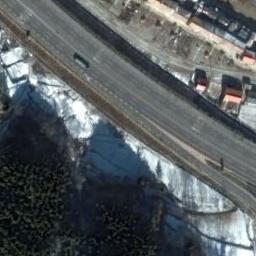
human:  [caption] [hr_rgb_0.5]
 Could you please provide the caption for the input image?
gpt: The freeway is between some trees and some houses .

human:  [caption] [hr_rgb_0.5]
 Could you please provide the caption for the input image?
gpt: There are many buildings and green plants on both sides of the freeway, And there is a car on the freeway .

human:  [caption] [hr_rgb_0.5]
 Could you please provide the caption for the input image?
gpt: A bifurcated freeway goes through the block .

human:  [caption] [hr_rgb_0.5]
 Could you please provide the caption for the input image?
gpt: There is a green belt between the two highways .

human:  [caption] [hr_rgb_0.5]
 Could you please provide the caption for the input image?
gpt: There are some buildings and some trees beside the freeway .